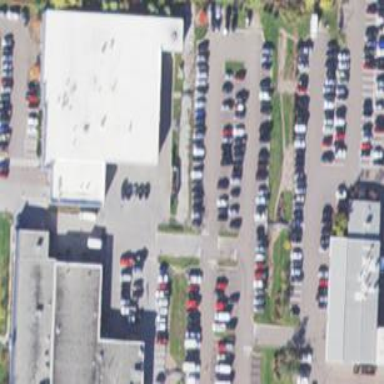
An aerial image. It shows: Car shop building.